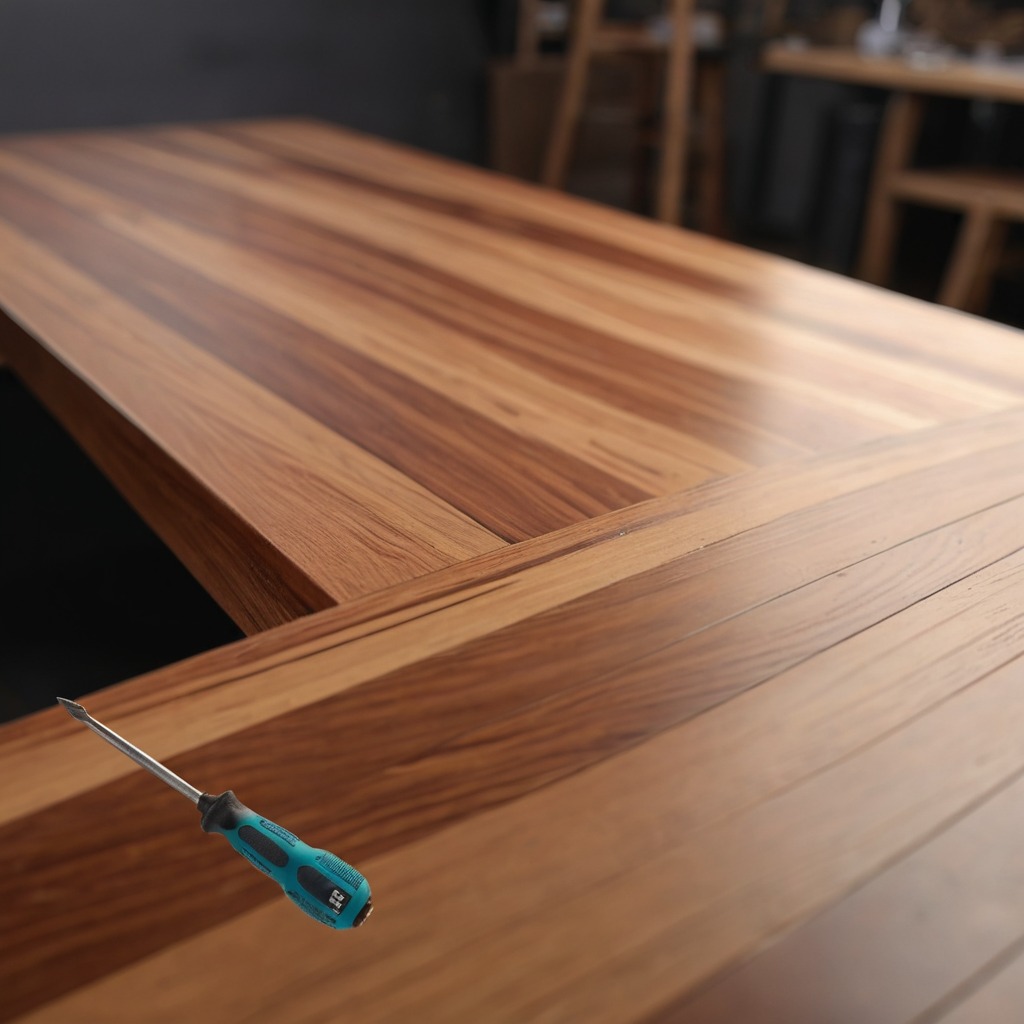
A screwdriver is lying on a wooden table in a carpentry studio.